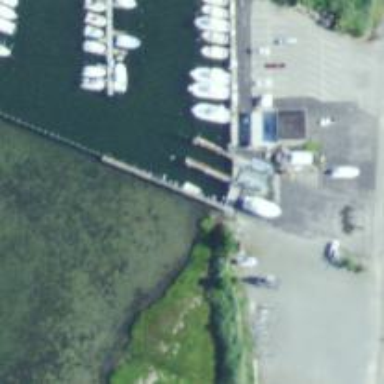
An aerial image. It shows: Pier with boat lift on the waterway.